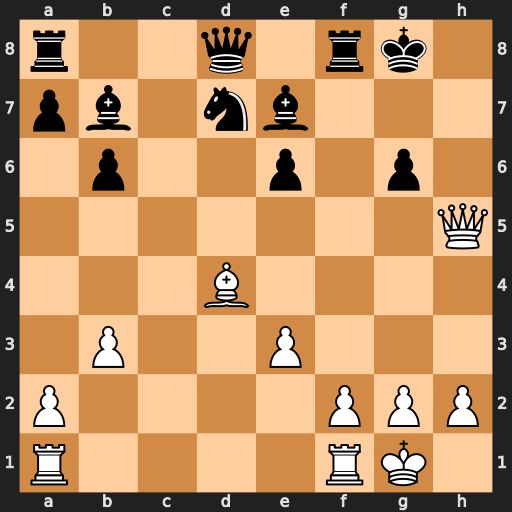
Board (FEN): r2q1rk1/pb1nb3/1p2p1p1/7Q/3B4/1P2P3/P4PPP/R4RK1
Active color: w
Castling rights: -
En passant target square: -
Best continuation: Qxg6#